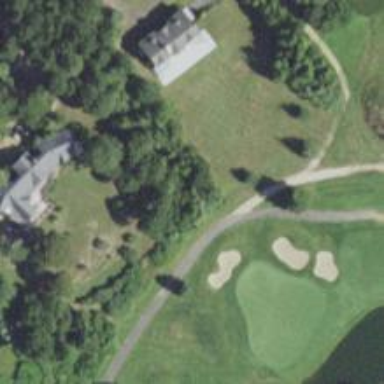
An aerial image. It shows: Path for both road and golf.